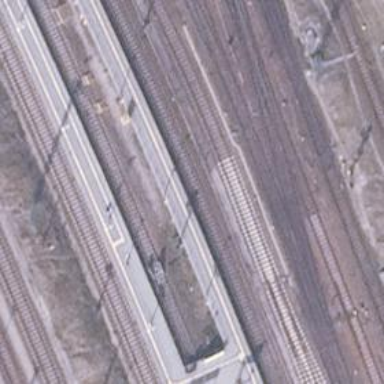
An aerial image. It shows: Railway signal.